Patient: sex F, age 65
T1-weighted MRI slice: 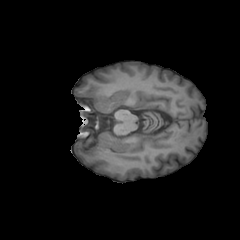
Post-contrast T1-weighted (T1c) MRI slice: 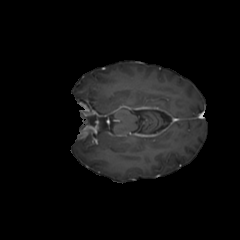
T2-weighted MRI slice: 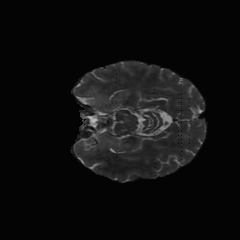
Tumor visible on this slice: no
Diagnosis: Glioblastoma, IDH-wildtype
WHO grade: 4